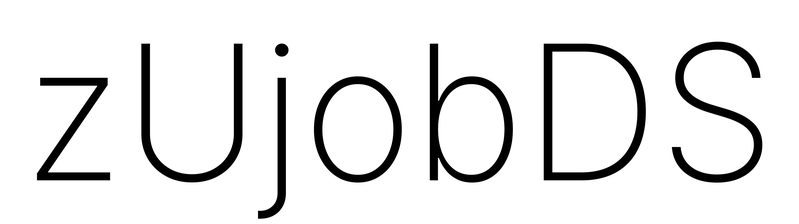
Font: Inter_ExtraLight